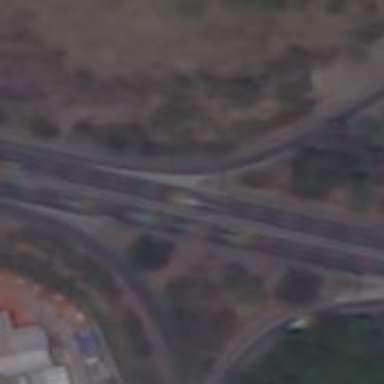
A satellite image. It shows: Motorway link.